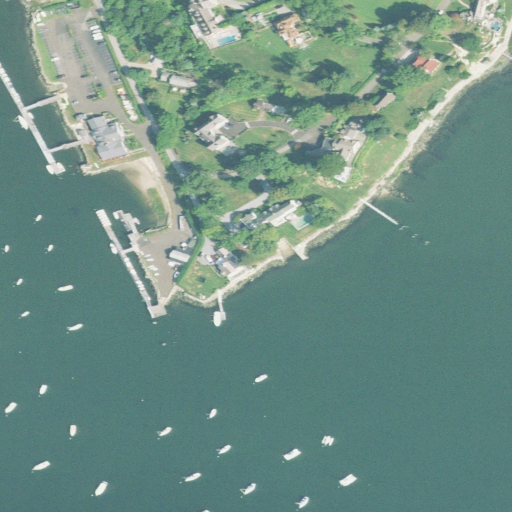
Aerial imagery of cape in Connecticut named Wilson Point containing open water, medium intensity development, low intensity development, open development, herbaceous wetlands, high intensity development, barren land, and deciduous forest